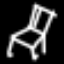
Label: chair